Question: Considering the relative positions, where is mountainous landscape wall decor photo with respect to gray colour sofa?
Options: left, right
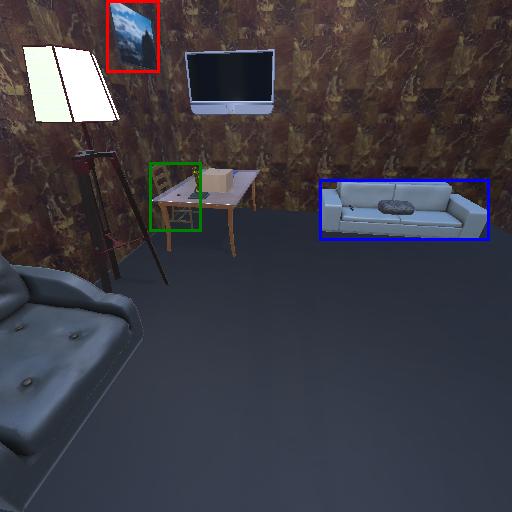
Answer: left